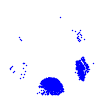
Particle: pion